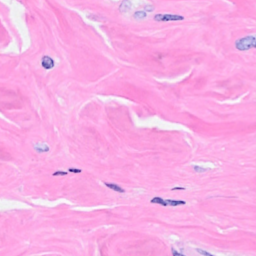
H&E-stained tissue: Breast